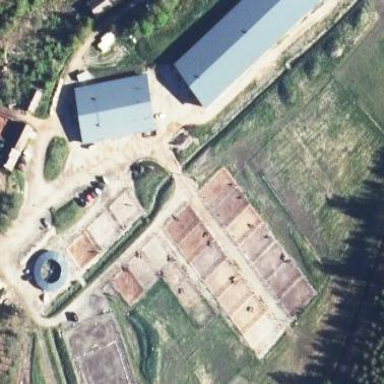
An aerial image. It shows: Farmyard area.